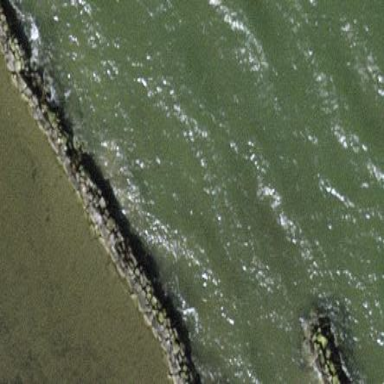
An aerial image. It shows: Breakwater structure.